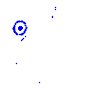
Particle: electron